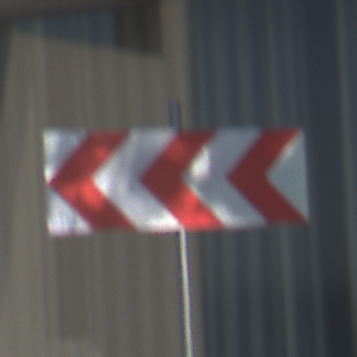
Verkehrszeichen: RichtungstafelnInKurvenGrossRechts
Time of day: MorningAfternoon
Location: Outdoor (Urban)
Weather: Clear
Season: NotSpecified
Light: Natural